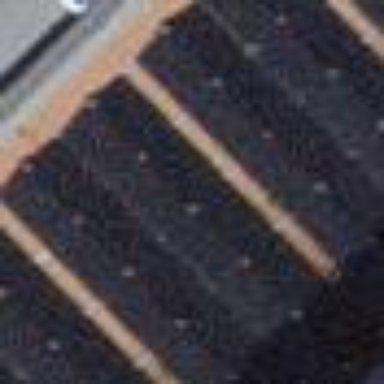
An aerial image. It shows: Solar power generator.